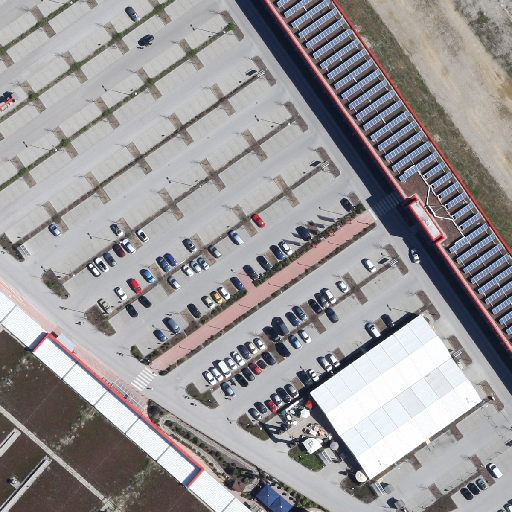
Referring expression: impervious surface